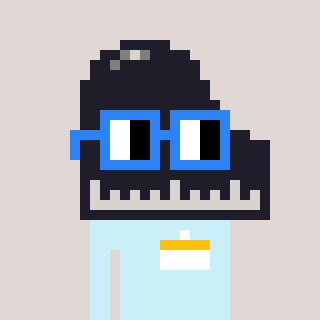
a pixel art character with square blue glasses, a piano-shaped head and a cold-colored body on a warm background